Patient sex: M
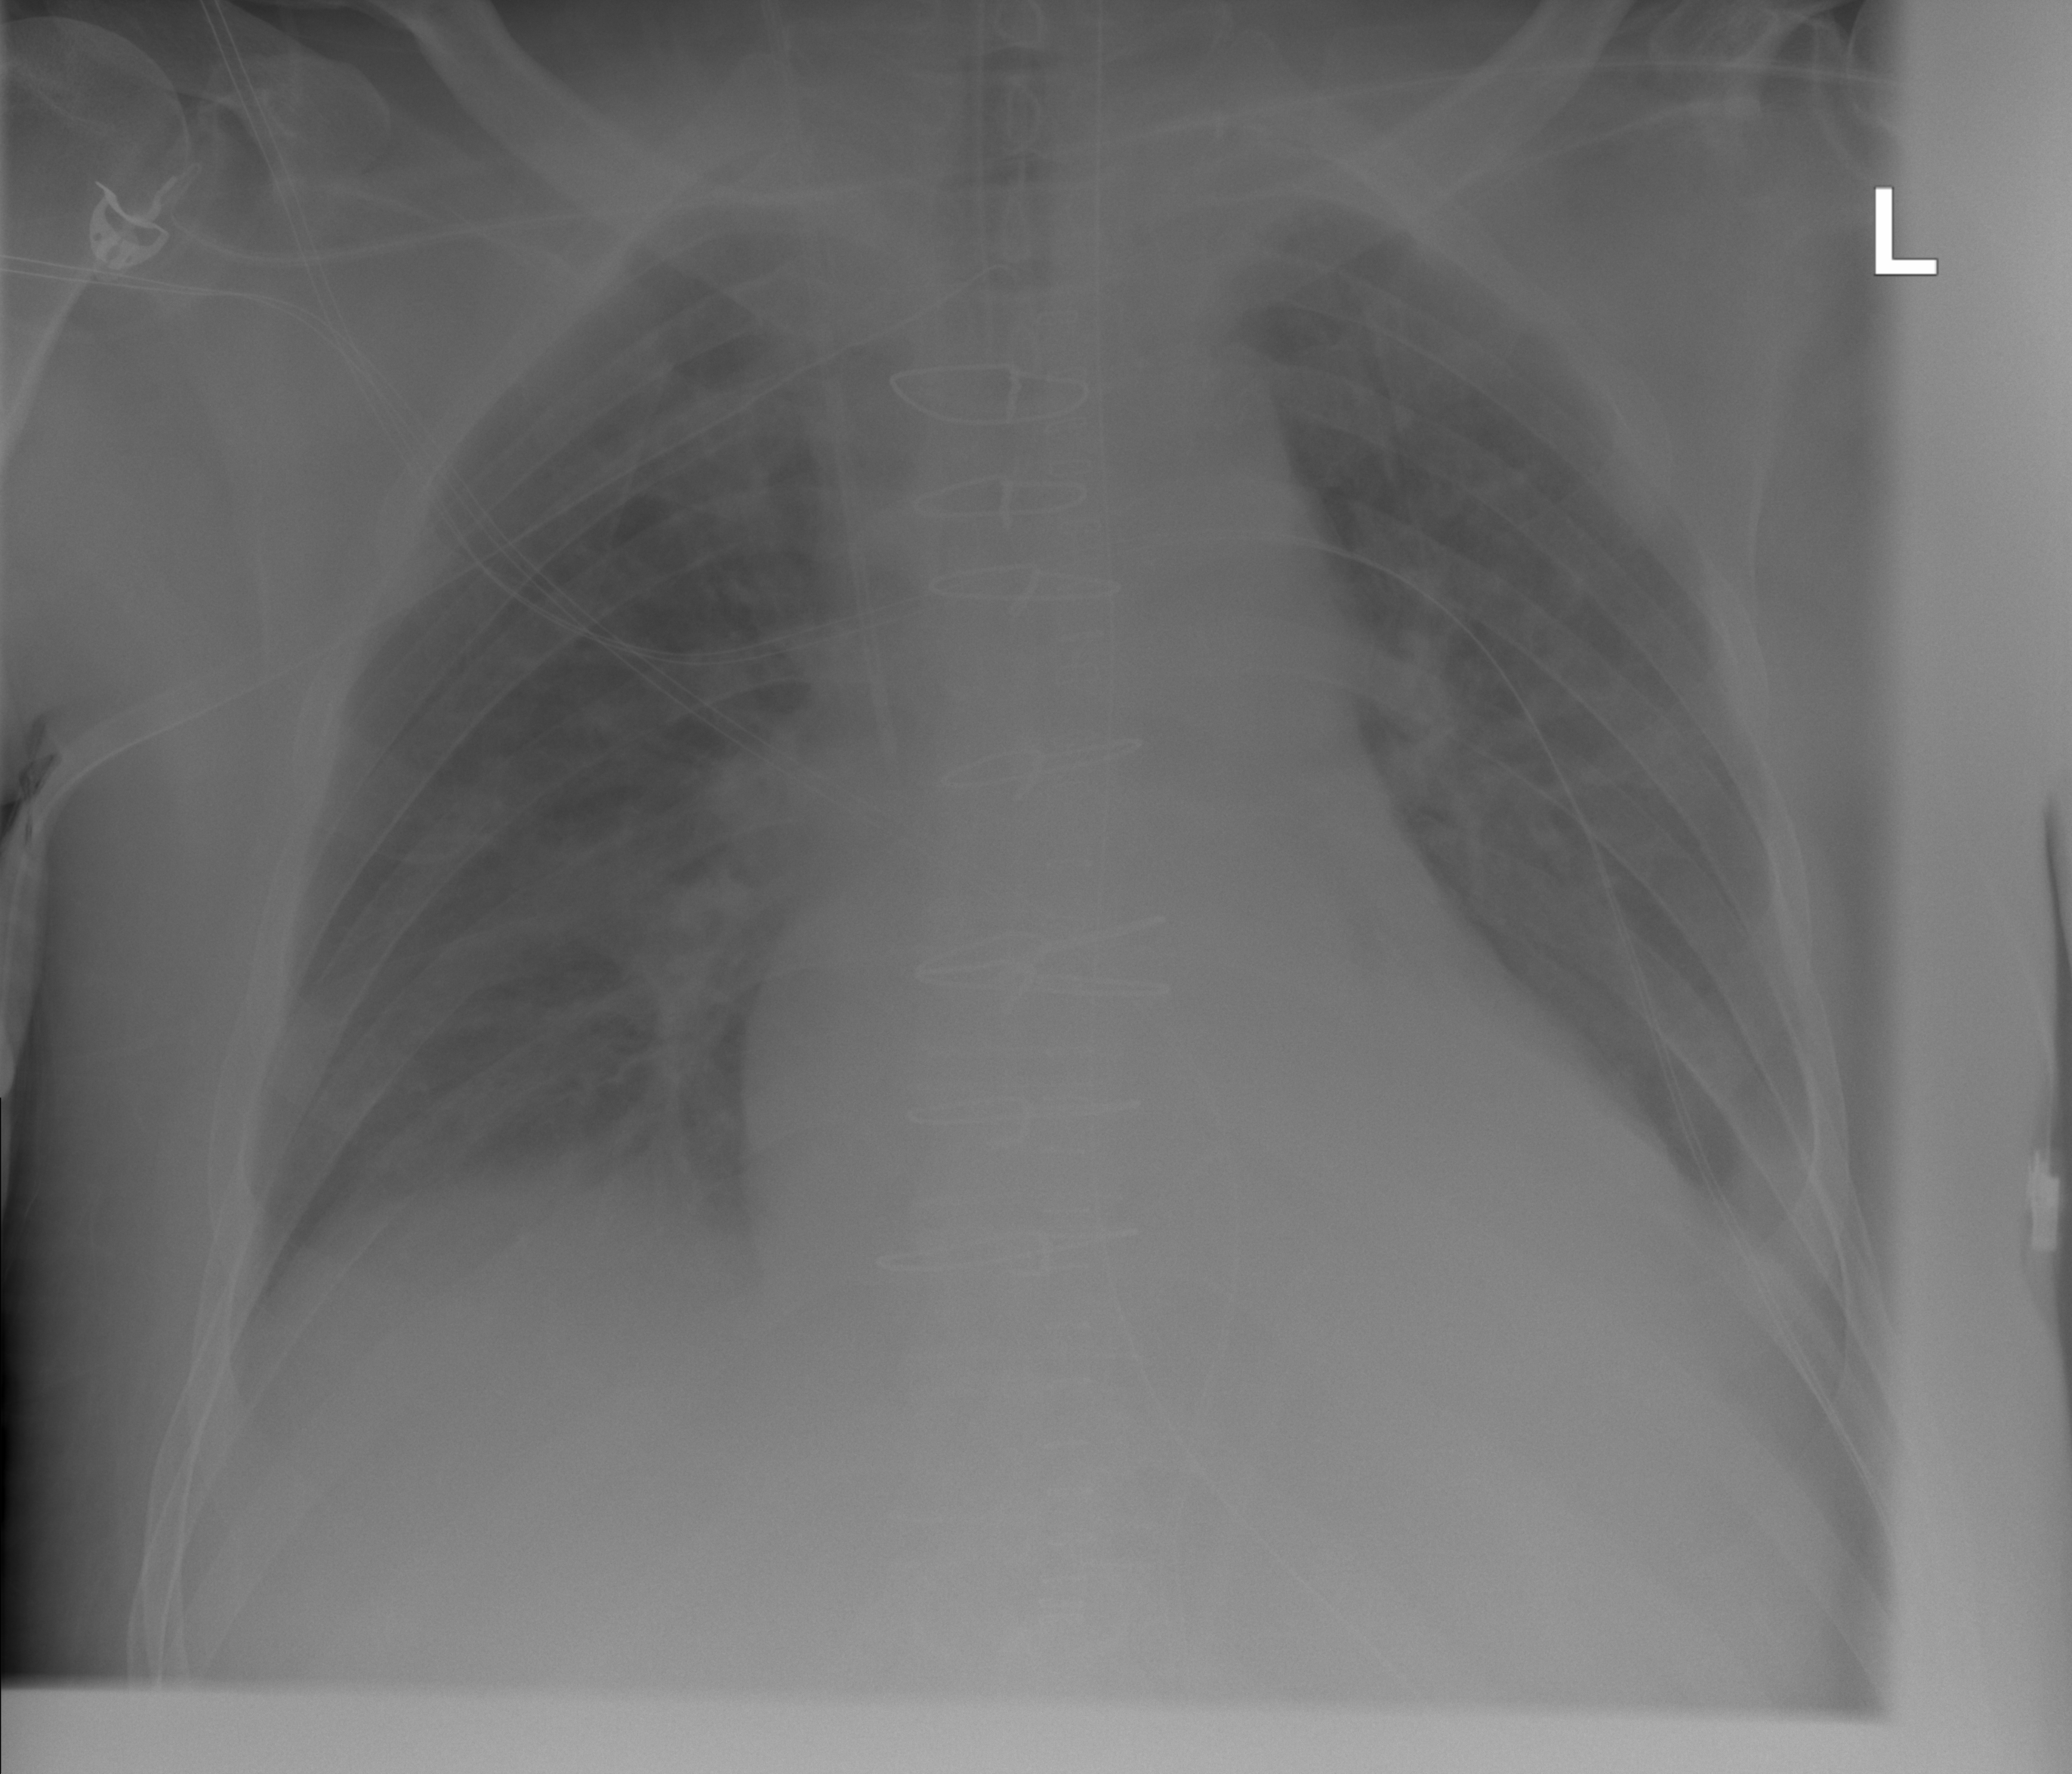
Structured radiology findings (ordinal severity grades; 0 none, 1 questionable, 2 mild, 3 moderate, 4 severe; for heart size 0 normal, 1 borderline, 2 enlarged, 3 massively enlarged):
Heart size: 1
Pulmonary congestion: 2
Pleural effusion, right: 1
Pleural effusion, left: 2
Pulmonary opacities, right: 0
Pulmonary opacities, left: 0
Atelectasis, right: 2
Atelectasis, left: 2